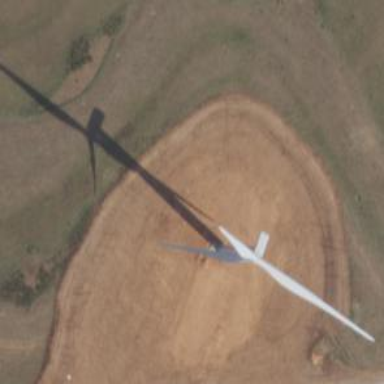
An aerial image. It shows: Wind generator in the form of horizontal axis wind turbine.